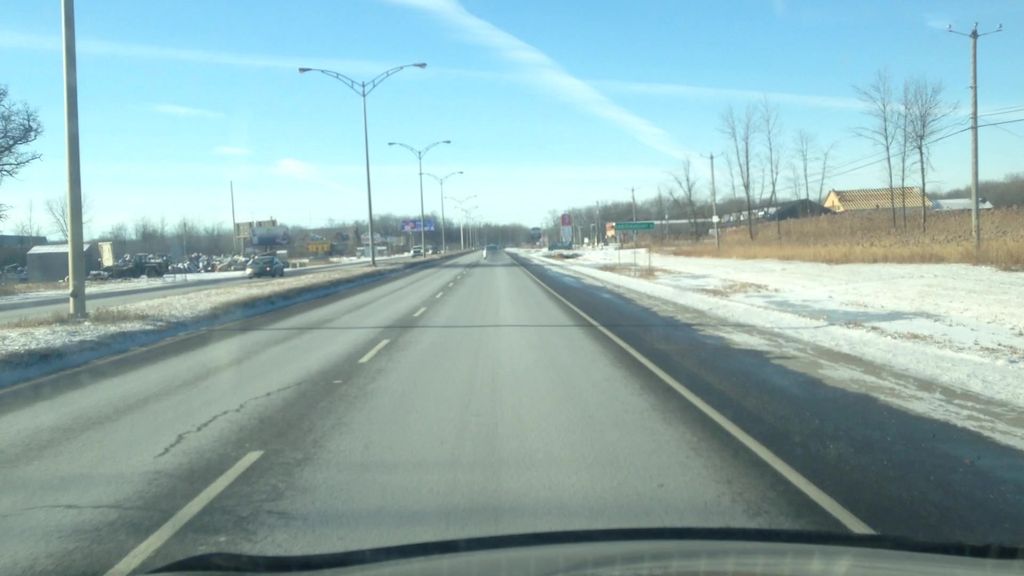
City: montreal